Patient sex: M
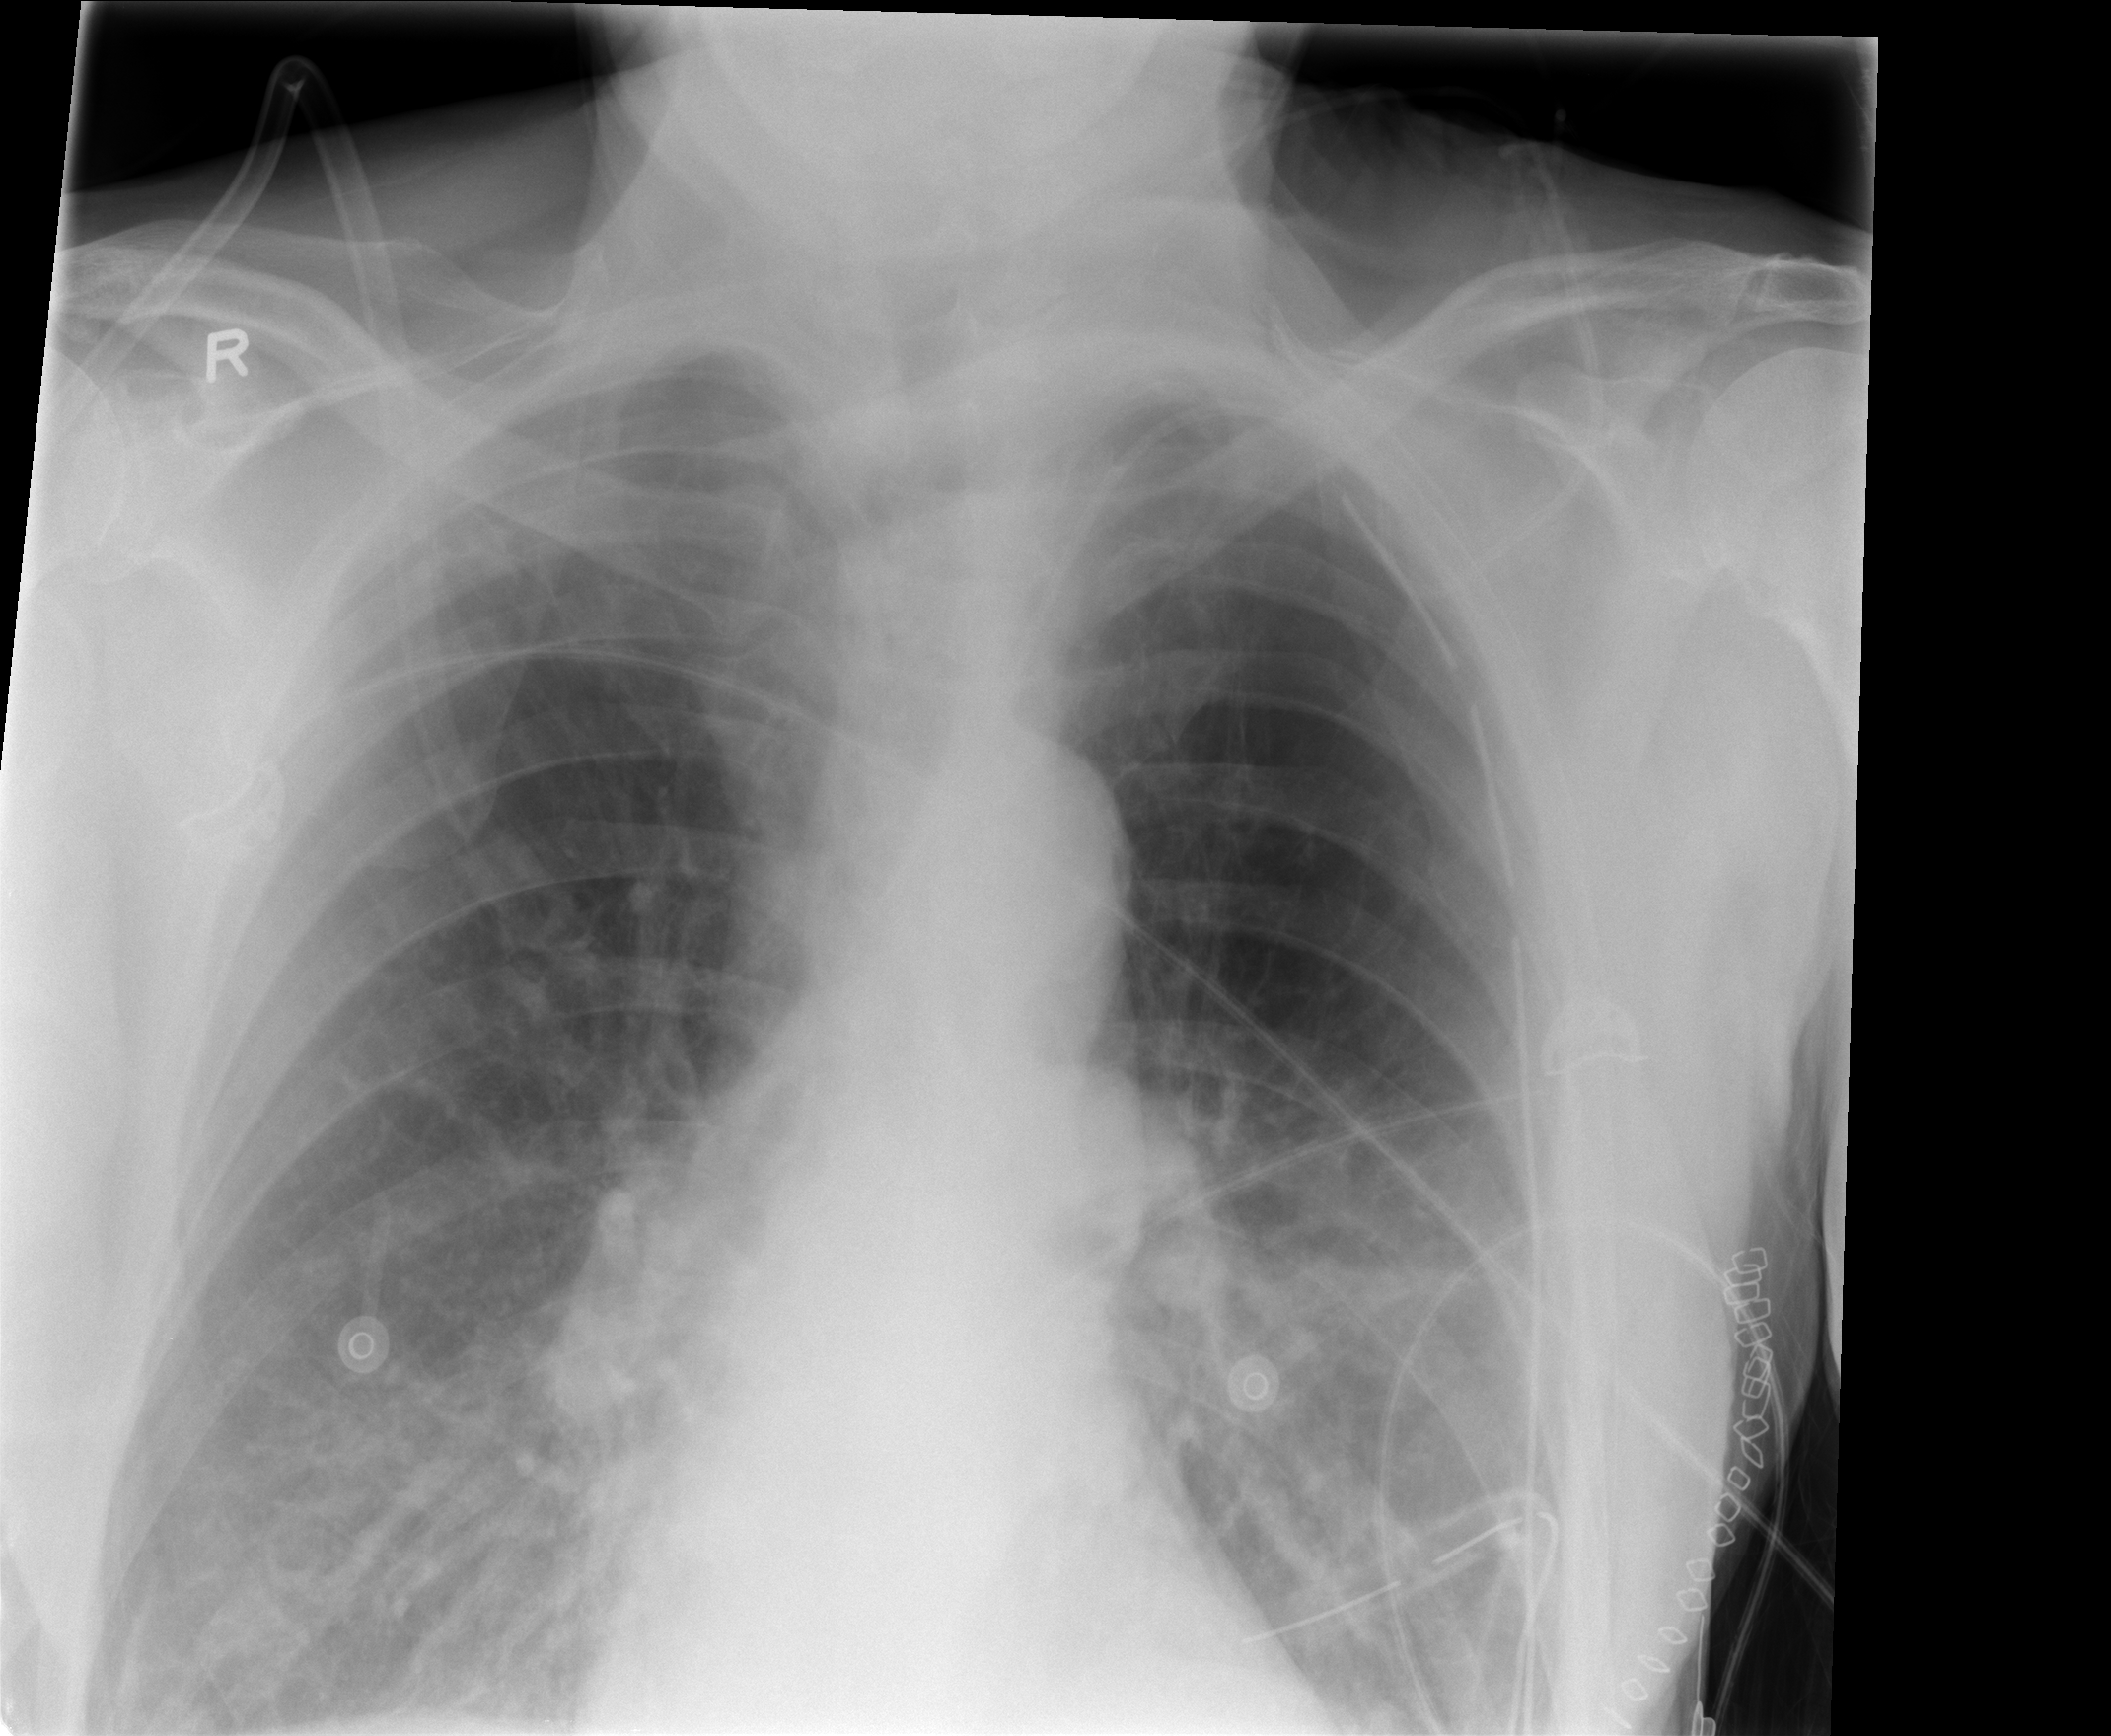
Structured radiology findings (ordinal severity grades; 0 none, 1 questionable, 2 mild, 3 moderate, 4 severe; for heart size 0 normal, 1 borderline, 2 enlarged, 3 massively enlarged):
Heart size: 0
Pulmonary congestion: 0
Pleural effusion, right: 0
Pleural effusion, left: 0
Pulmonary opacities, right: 0
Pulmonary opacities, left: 0
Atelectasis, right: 0
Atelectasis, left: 1